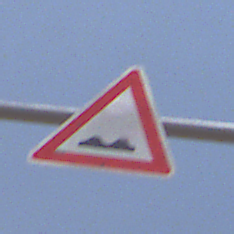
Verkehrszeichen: UnebeneFahrbahn
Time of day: Midday
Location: Outdoor (Nature)
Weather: PartlyCloudy
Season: NotSpecified
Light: Natural